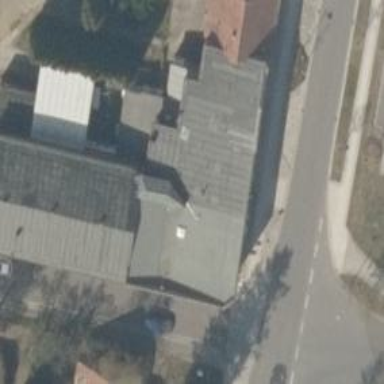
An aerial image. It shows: Pub.